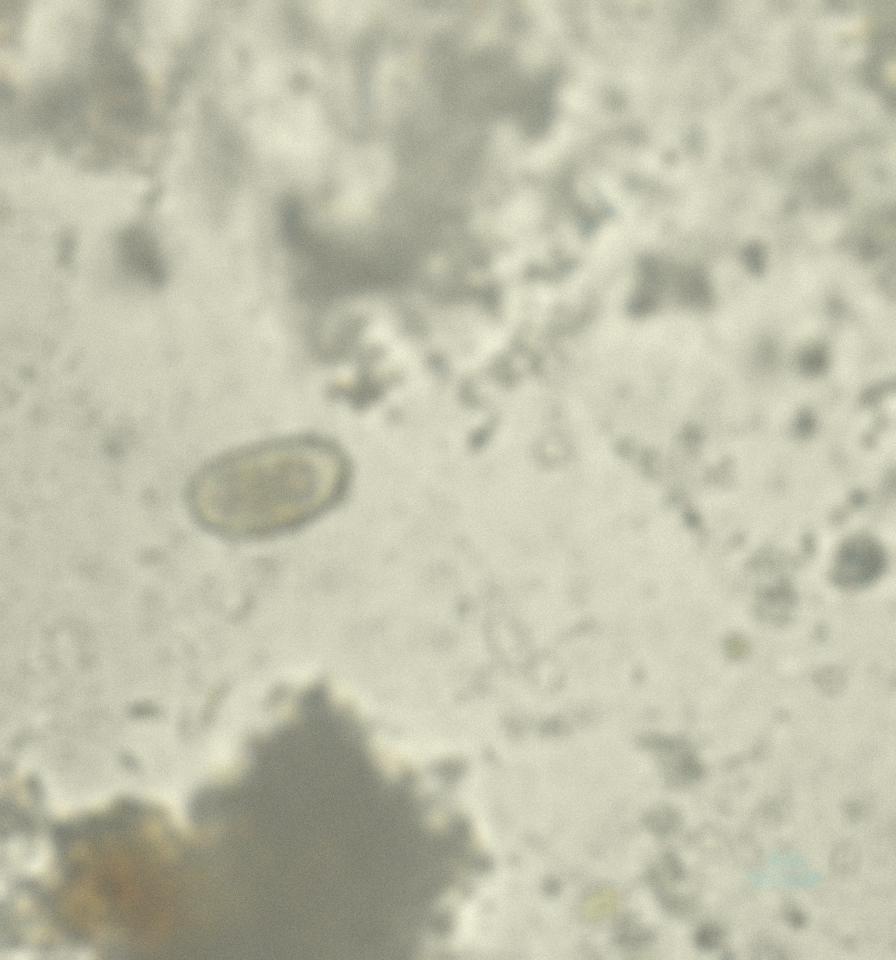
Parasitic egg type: Capillaria philippinensis